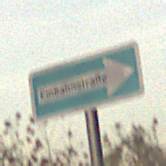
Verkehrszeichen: EinbahnstrasseRechtsweisend
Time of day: SunriseSunset
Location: Outdoor (Nature)
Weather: PartlyCloudy
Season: NotSpecified
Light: Natural